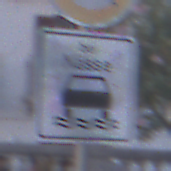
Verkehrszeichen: BeiNaesse
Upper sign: Geschwindigkeit100
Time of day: SunriseSunset
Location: Outdoor (Urban)
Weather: PartlyCloudy
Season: NotSpecified
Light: Natural